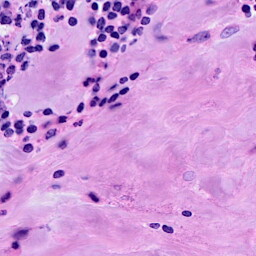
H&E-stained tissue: Breast